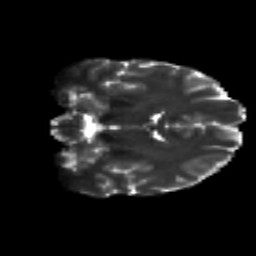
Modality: T2w
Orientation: coronal
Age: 26
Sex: male
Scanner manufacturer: siemens
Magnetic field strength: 3 T
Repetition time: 8.8 s
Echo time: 0.085 s